Question: I have this problem - I need to make 3 INPUT, 1 wide (across the width of the screen) and below 2 small (exactly half the width of the first INPUT element), but it turns out that the size they are not the same. How to make an exact match width dimensions?
'''
<form class="navbar-form">
<label>Where are you going?</label>
<input type="text" class="span8" data-provide="typeahead" data-items="5" placeholder="City, attraction, address, or airport">
<label>When?</label>
<input type="text" class="datepicker span4" id="dpd1" placeholder="Choose Arrive Date">
<input type="text" class="datepicker span4" id="dpd2" placeholder="Choose Depart Date">
</form>
'''

you can see all code <URL>
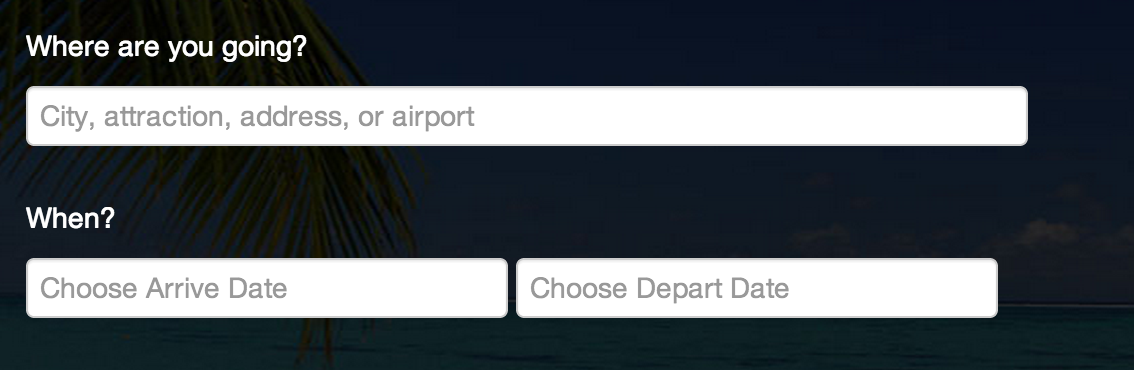
Answer: Maybe you can try something like this to avoid the extra space on inputs:
'''
<div class="wrapper">
<div class="row-fluid">
<input class="span12"/>
</div>
<div class="row-fluid">
<div class='span6'>
<input class="span12"/>
</div>
<div class='span6'>
<input class="span12"/>
</div>
</div>
</div>
'''
<URL>